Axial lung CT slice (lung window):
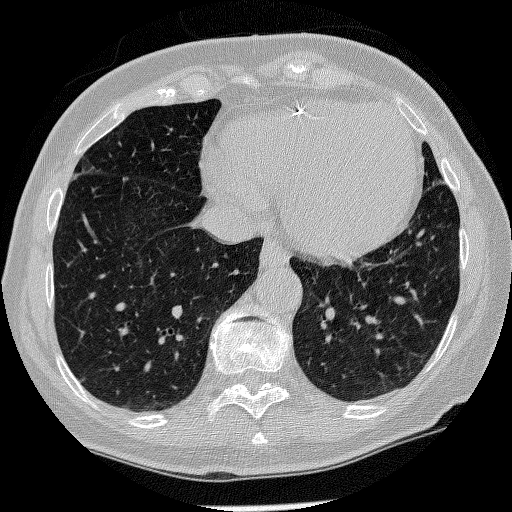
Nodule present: no